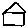
Label: house